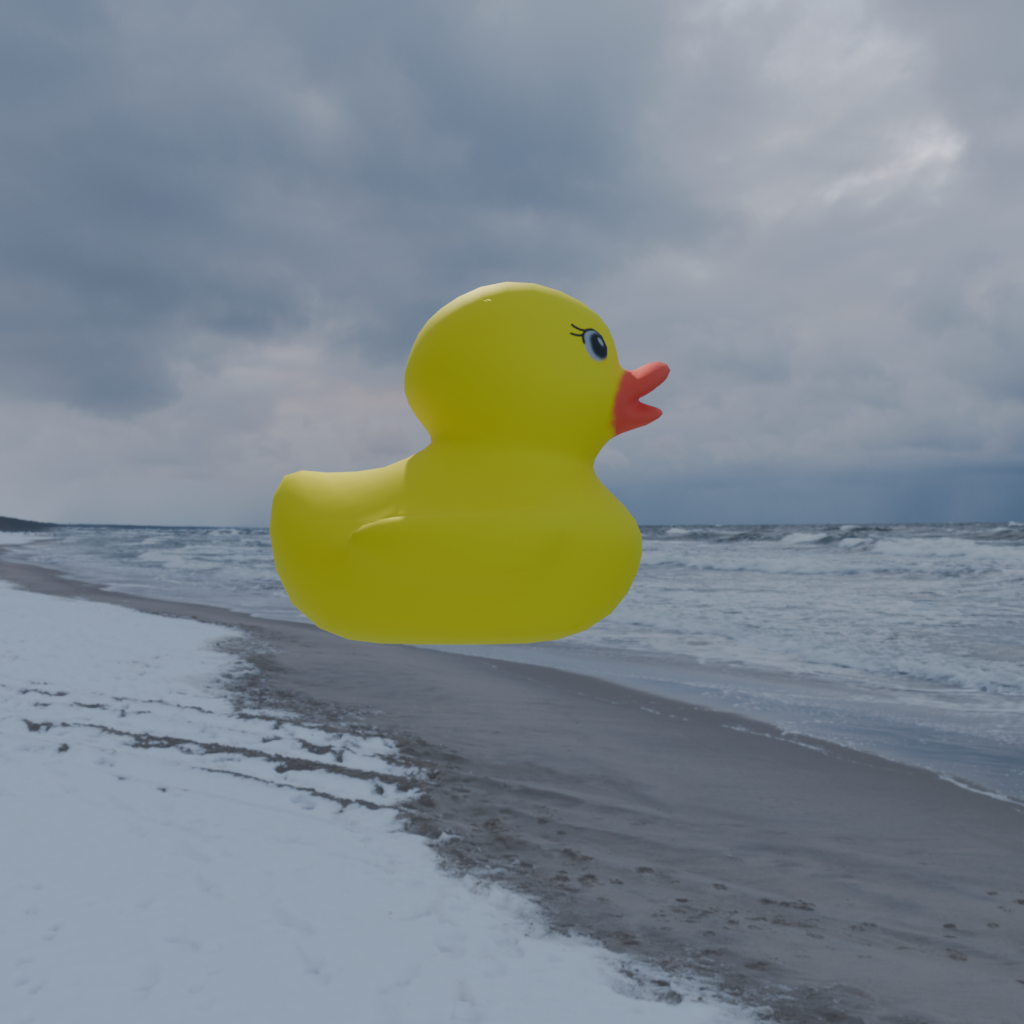
an image of a yellow rubber duck seen from <right> in a snow-covered beach with a cloudy winter sky.